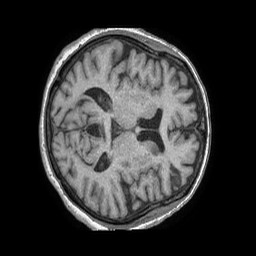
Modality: T1w
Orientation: axial
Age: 78
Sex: female
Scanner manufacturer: philips
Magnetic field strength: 1.5 T
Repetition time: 0.007898 s
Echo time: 0.003689 s